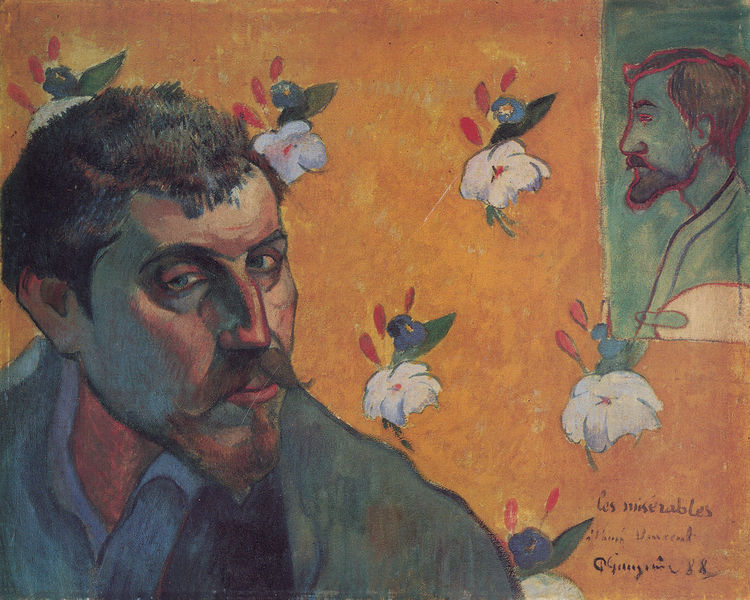
Titel: Selbstbildnis "Les Misérables"
Künstler: Paul Gauguin
Standort: Amsterdam
Institution: Van Gogh Museum
Schlagwörter: blau, blätter, gemälde, kopf, mann, schatten, weiß, gelb, grün, blume, blumen, frankreich, frisur, licht, mund, nase, ohr, orange, profil, skizze, zeichnung, zimmer, blick, blüten, rot, expressionismus, bart, hemd, schnurrbart, wand, augen, gesicht, kragen, vollbart, bild, bildnis, portrait, porträt, signatur, öl, haare, lippen, ohren, japan, schrift, seitlich, bilder, farbe, graphik, weis, van gogh, schnurbart, tapete, homme, floral, japonismus, schnauzer, selbstporträt, umriss, gauguin, unterschrift, expressionistisch, paul, gebogen, text, beschriftung, selbstbildnis, leinwand, schnautzer, geheimratsecken, blumentapete, selbstportrait, halbprofil, geblümt, dreiviertelporträt, blaugrün, tapisserie, diagonale, freund, peinture, fleur, paul gauguin, arles, nasenrücken, augeen, les miserables, pail gauguin, eugen, 88, 1888, sezan, mustache, vangoue